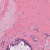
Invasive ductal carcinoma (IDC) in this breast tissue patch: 0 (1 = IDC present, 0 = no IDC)